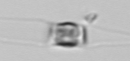
Label: Chaetoceros_similis